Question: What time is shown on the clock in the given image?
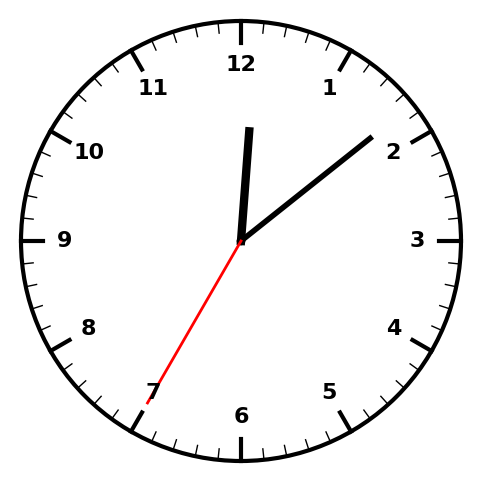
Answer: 12:08:35